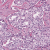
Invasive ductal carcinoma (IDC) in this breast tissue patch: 1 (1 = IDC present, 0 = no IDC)